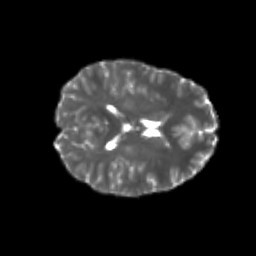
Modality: T2w
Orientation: axial
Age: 22
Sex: female
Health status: healthy
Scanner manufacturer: philips
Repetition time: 7.389 s
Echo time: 0.08599 s